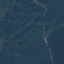
Land use / land cover class: Forest